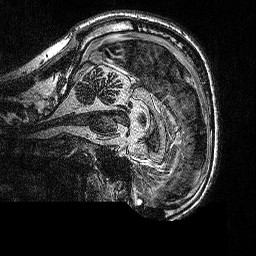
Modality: MP2RAGE
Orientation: sagittal
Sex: male
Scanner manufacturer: siemens
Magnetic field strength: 3 T
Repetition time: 5 s
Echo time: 0.00292 s